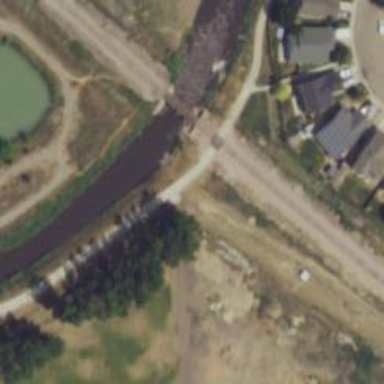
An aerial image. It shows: Railway crossing.